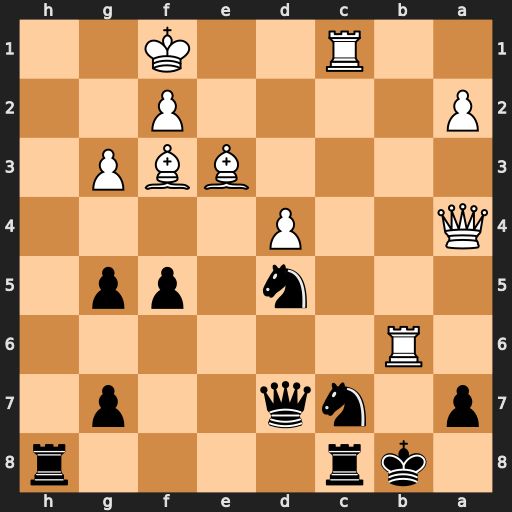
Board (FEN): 1kr4r/p1nq2p1/1R6/3n1pp1/Q2P4/4BBP1/P4P2/2R2K2
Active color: b
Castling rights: -
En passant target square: -
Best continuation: Nxb6 Qxd7 Nxd7 Rb1+ Nb6